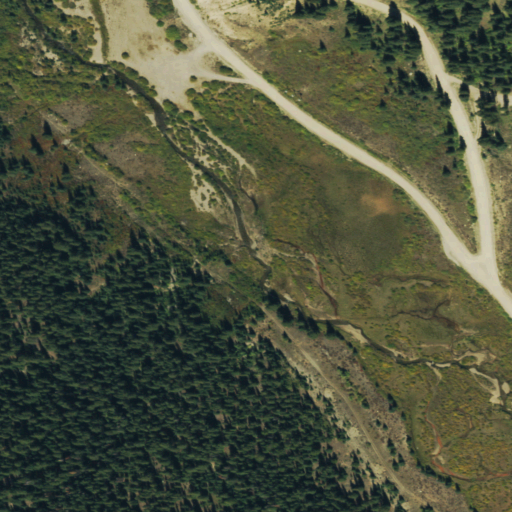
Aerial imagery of valley in Colorado named Putnam Gulch containing evergreen forest, herbaceous wetlands, woody wetlands, shrub, and open development